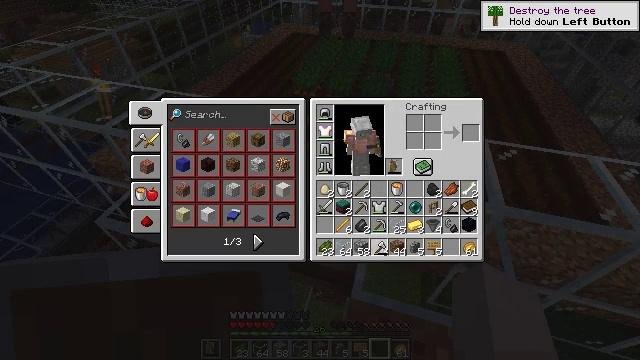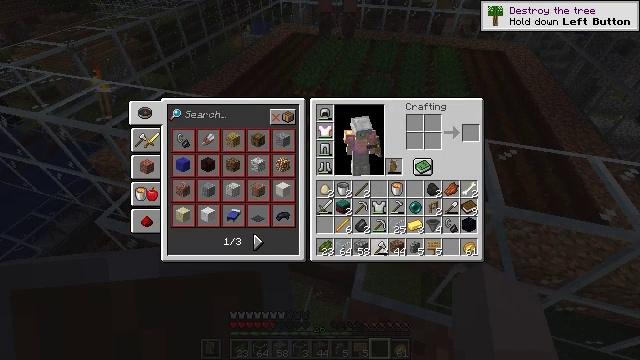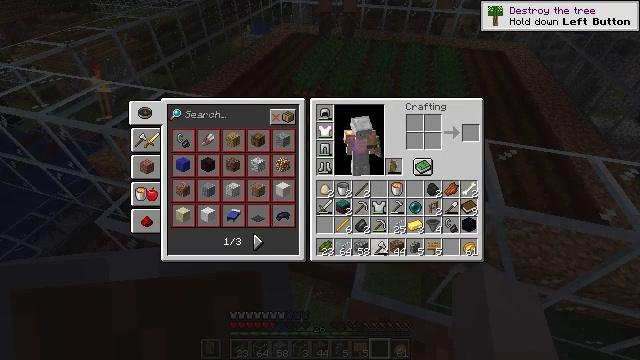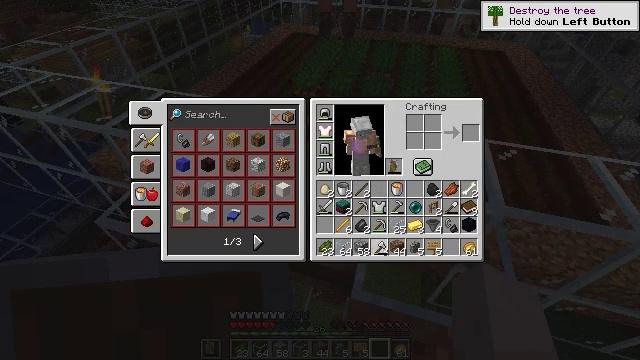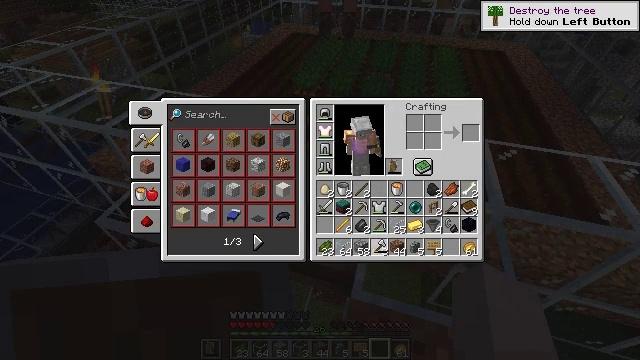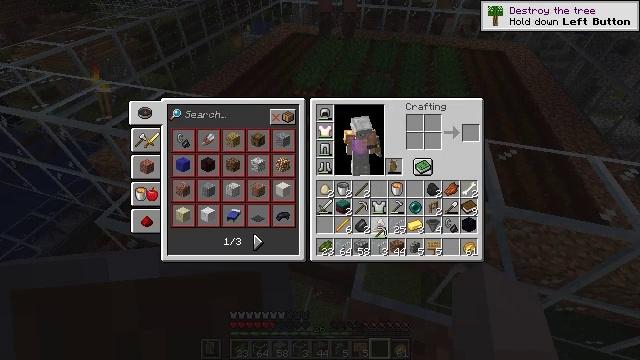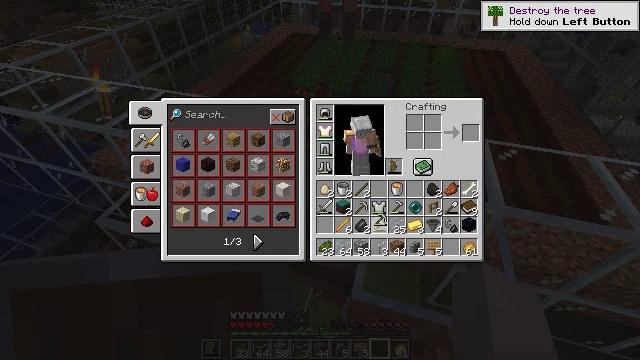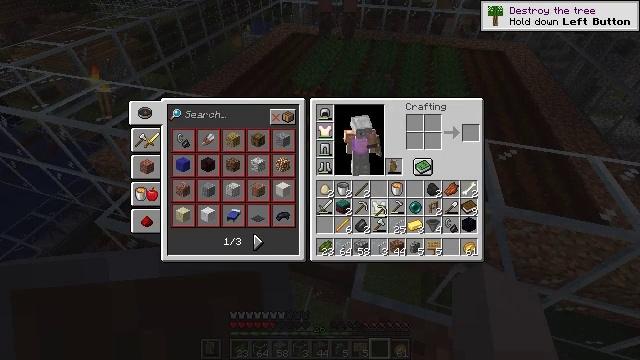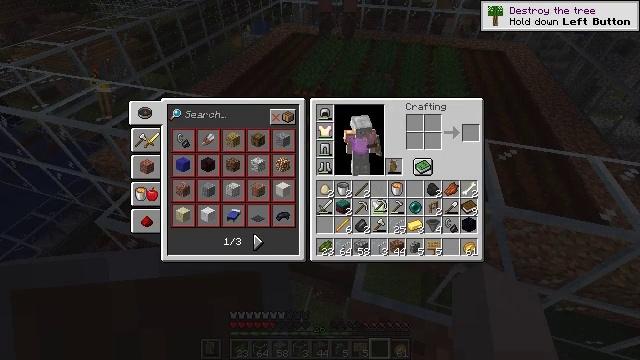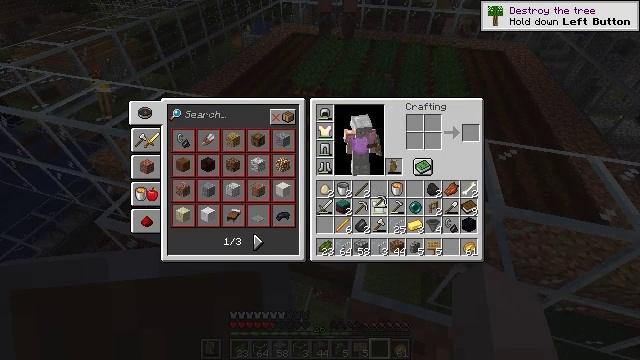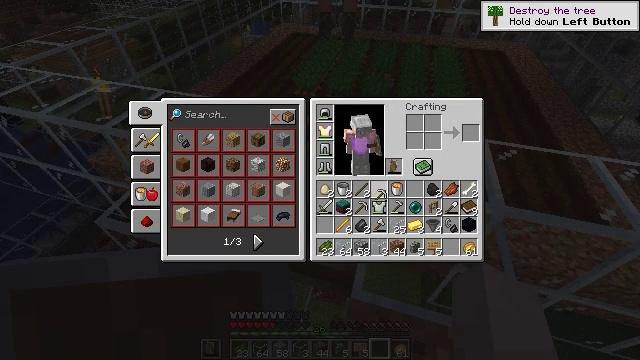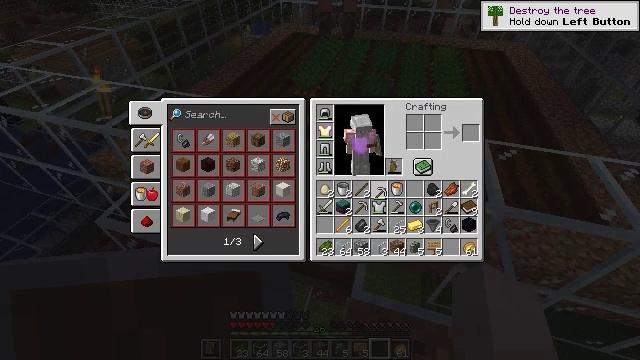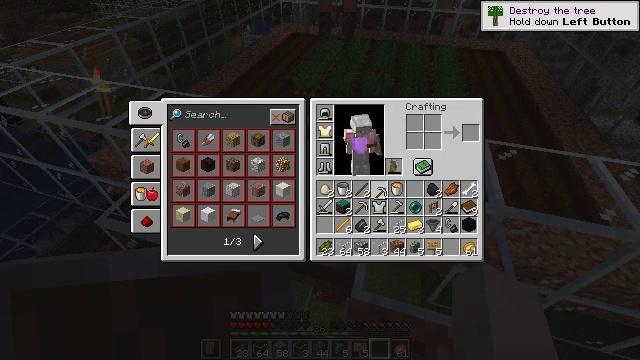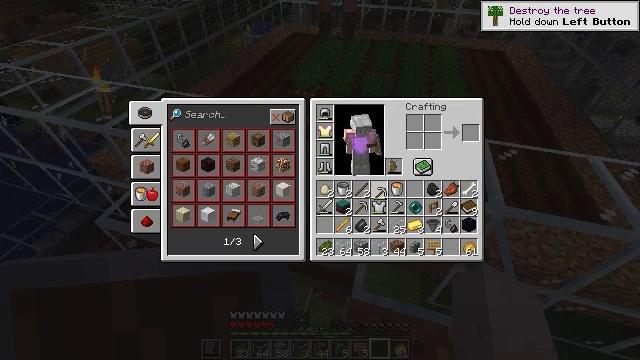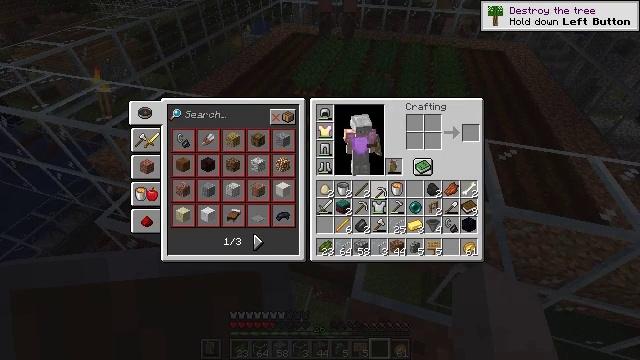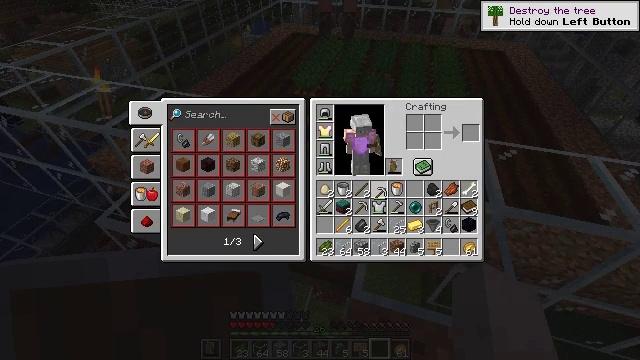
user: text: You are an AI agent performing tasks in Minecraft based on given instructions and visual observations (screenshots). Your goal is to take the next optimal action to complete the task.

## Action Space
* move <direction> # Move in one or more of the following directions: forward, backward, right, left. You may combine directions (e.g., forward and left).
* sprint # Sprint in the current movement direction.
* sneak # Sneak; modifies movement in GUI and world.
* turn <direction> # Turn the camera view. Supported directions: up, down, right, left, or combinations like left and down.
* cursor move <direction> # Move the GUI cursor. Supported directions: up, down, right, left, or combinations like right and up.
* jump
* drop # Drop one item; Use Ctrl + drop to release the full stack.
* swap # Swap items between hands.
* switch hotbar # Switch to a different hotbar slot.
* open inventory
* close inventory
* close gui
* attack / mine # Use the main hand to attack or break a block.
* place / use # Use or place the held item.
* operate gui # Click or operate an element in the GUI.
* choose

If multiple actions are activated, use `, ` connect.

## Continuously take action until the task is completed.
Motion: motion action
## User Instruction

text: Break the oak trapdoor to collect it.
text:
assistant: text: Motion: no_op
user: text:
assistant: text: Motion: operate gui
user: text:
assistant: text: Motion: operate gui
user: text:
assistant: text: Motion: operate gui
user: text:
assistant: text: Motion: cursor move up
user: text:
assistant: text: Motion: cursor move up
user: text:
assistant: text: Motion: cursor move up
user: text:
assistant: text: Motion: no_op
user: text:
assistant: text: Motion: no_op
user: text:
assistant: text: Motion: no_op
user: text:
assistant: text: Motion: no_op
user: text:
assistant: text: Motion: no_op
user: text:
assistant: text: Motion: no_op
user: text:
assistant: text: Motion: operate gui
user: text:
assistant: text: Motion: operate gui
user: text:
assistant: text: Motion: operate gui
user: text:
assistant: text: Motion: no_op
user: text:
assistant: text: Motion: no_op
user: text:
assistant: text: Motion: no_op
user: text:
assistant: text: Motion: no_op
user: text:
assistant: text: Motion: no_op
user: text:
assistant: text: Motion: no_op
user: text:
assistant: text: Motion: no_op
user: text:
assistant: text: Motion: no_op
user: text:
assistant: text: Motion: no_op
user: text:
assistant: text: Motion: no_op
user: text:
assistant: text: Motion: no_op
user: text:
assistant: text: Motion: no_op
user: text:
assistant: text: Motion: no_op
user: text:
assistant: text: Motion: no_op